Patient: sex F, age 75
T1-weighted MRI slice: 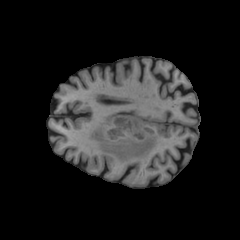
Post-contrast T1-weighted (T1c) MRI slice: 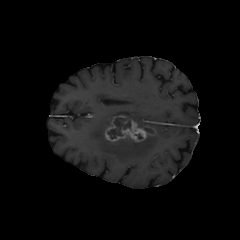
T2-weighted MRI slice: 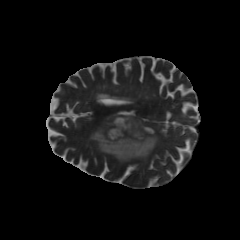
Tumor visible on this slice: yes
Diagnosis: Glioblastoma, IDH-wildtype
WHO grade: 4